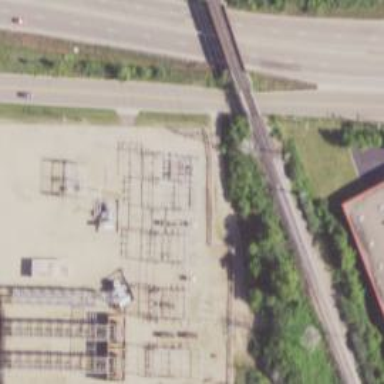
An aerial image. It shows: Lattice structure tower used for power distribution.